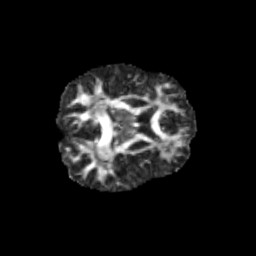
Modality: FA
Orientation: axial
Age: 11
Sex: male
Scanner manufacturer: siemens
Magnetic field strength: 3 T
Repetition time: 3.8 s
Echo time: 0.07 s